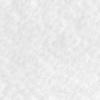
Label: no_change